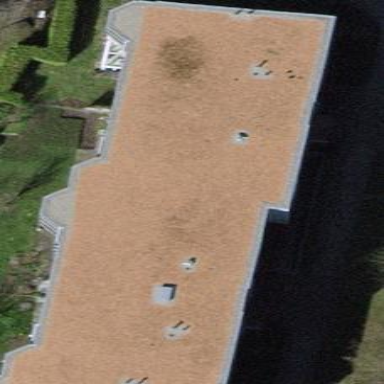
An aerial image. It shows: Apartment building with flat roof.